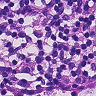
Metastatic tissue present: no